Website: apple
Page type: payment
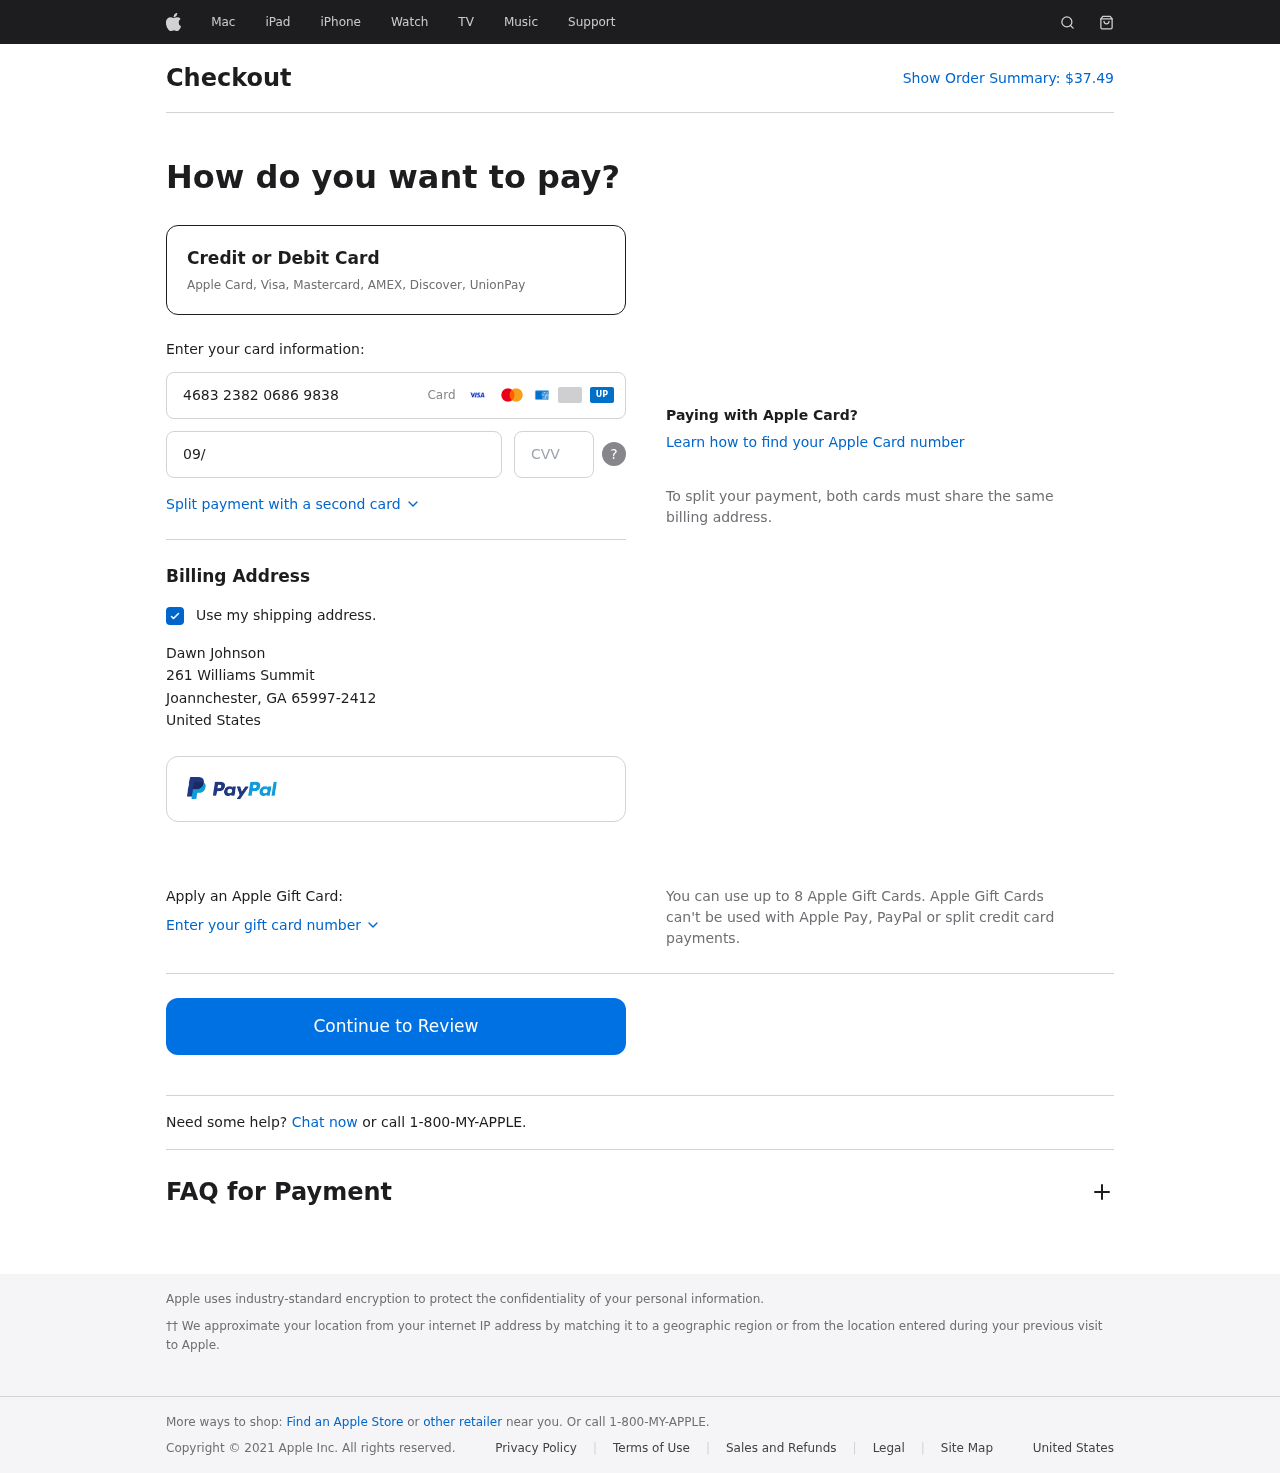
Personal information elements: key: PII_CARD_CVV
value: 761
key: PII_CARD_EXPIRY
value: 09/26
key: PII_CARD_NUMBER
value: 4683 2382 0686 9838
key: PII_CITY
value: Joannchester
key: PII_COUNTRY
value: United States
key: PII_FULLNAME
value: Dawn Johnson
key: PII_POSTCODE_FULL
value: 65997-2412
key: PII_STATE_ABBR
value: GA
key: PII_STREET
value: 261 Williams Summit
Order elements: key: ORDER_TOTAL
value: $37.49